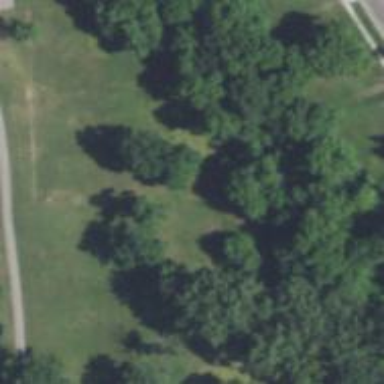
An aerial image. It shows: Disc golf basket.